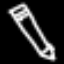
Label: pencil